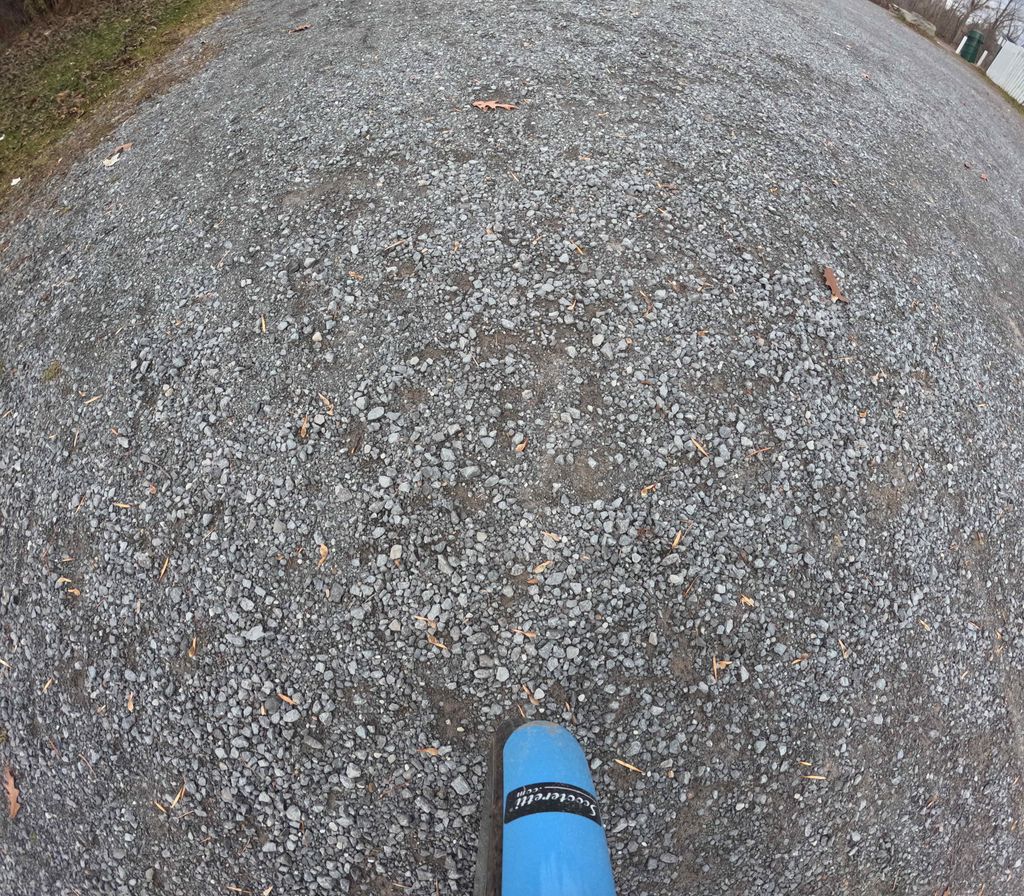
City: ottawa-gatineau